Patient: sex M, age 50
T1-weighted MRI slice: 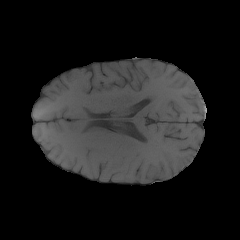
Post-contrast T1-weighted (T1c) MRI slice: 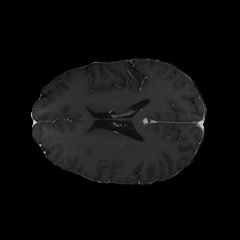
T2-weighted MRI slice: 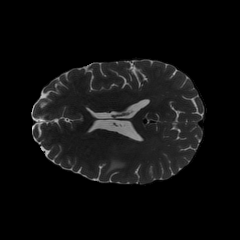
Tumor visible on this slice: yes
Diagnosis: Glioblastoma, IDH-wildtype
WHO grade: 4